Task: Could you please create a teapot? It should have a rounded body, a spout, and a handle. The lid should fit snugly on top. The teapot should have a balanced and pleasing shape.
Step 124:
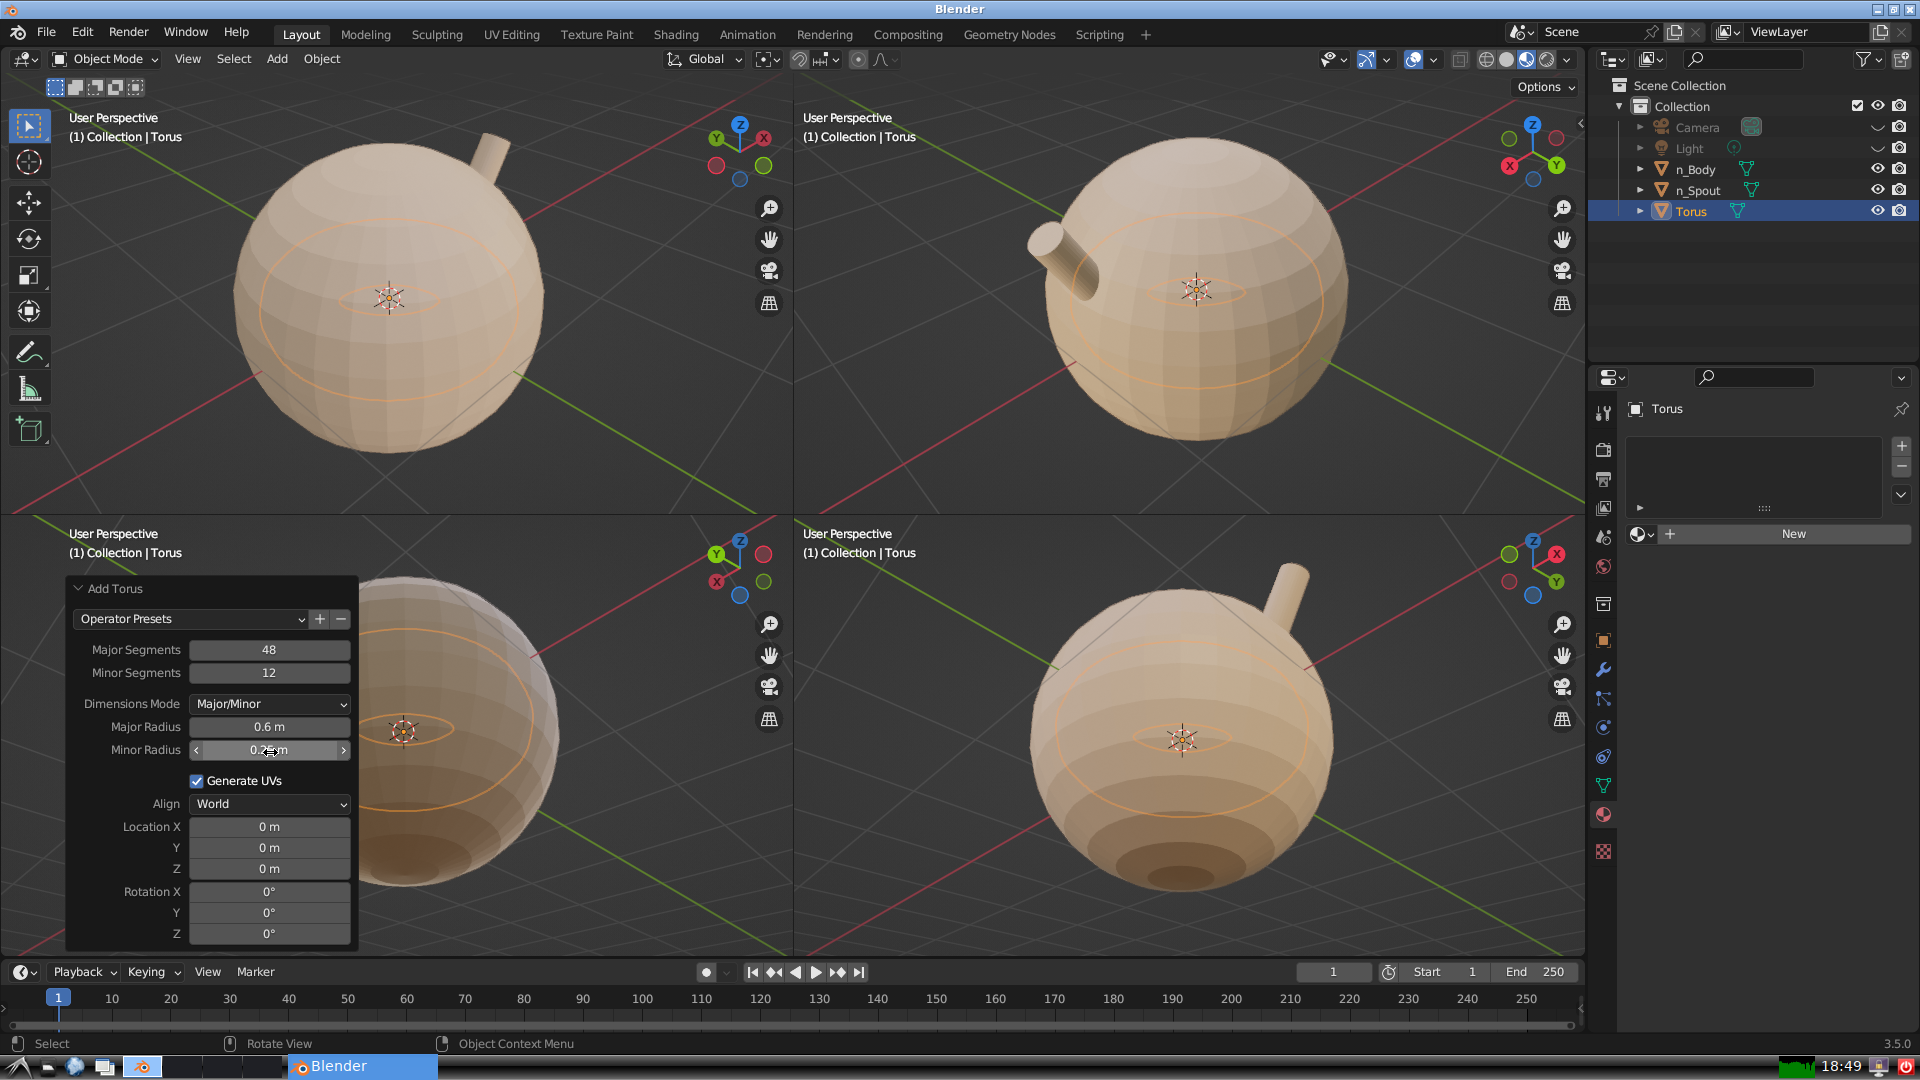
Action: click: no